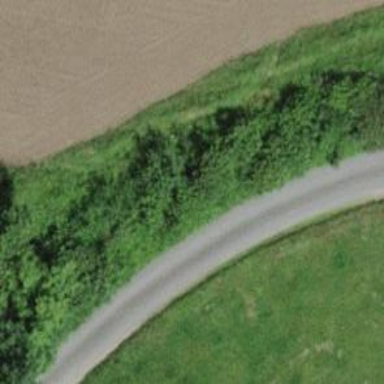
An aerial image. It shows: Hedge barrier.